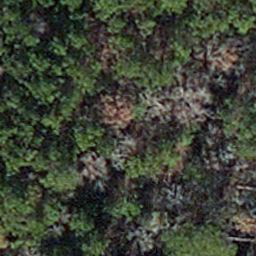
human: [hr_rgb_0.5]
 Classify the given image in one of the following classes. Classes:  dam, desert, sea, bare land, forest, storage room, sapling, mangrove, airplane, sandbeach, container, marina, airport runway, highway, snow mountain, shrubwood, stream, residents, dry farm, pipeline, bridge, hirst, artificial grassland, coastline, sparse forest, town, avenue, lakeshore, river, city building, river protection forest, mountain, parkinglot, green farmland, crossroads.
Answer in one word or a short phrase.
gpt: sapling